Field crop: maize
Growth stage: 2
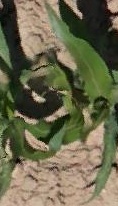
Species: maize